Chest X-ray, PA view. Patient: 47 years old, sex F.
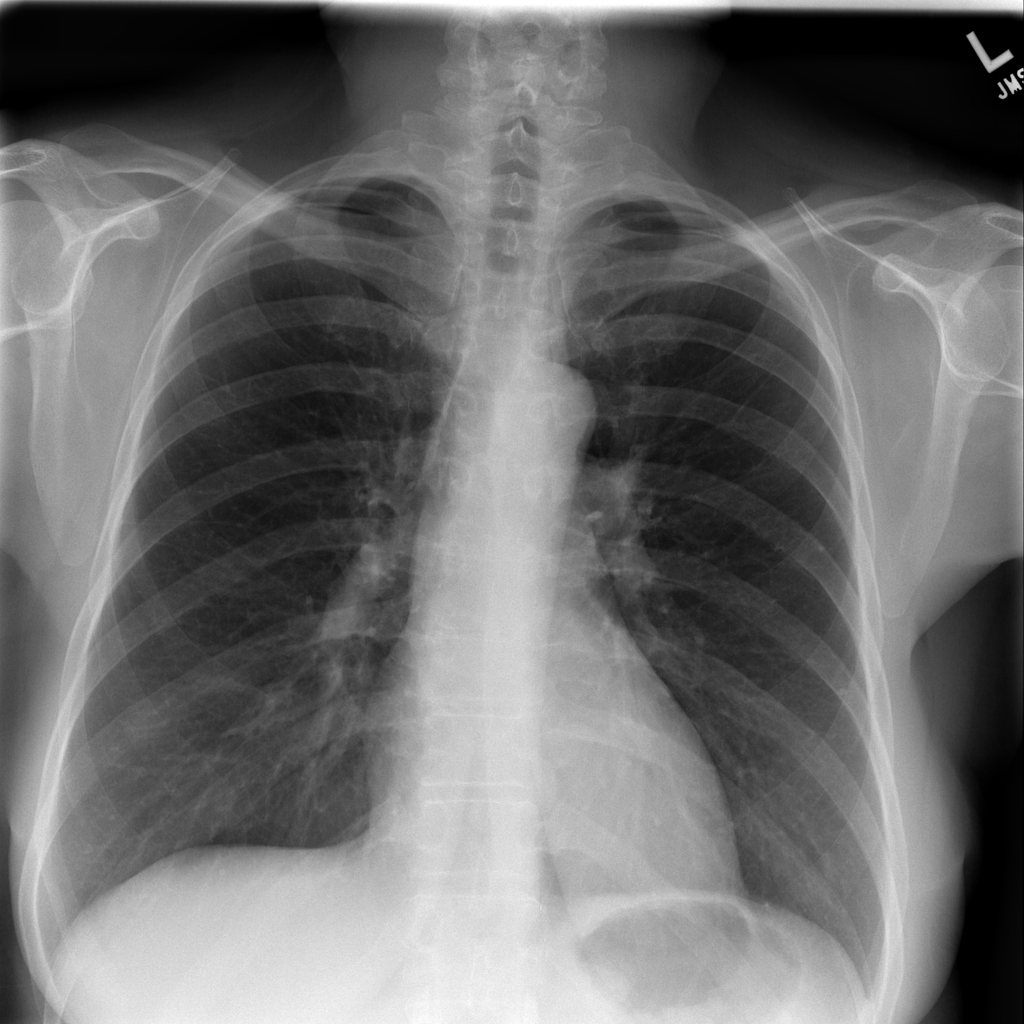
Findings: No Finding